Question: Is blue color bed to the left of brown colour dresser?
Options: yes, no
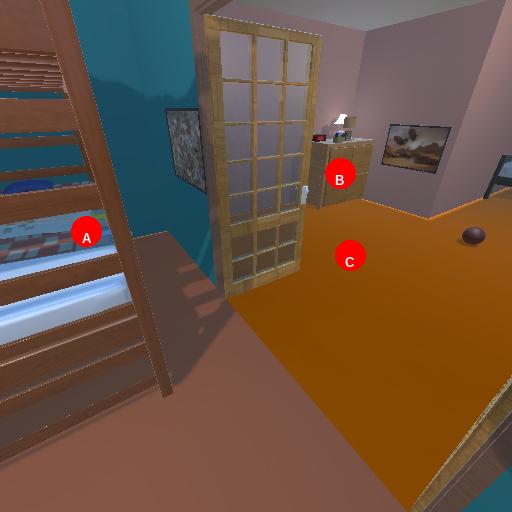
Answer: yes